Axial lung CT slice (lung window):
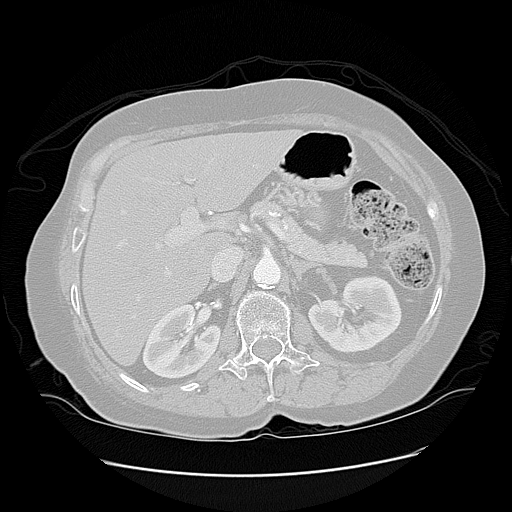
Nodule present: no